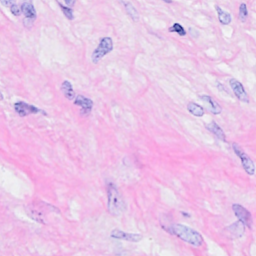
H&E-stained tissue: Breast